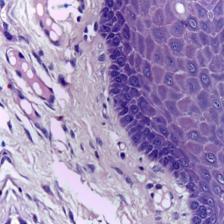
Diagnosis: Normal